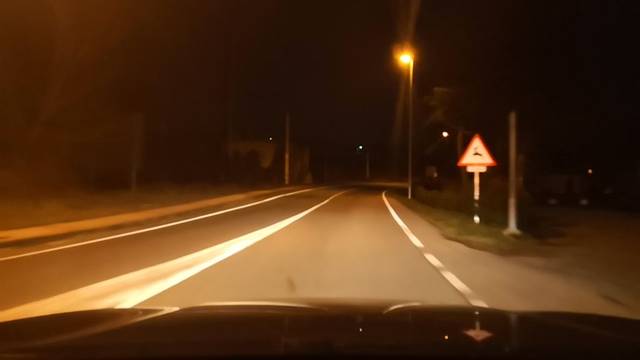
Region: Spain
Coordinates: 41.939, -7.423